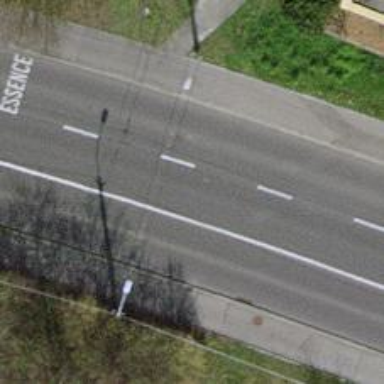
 and there is cycle track on the left side and bus lane on the right side."